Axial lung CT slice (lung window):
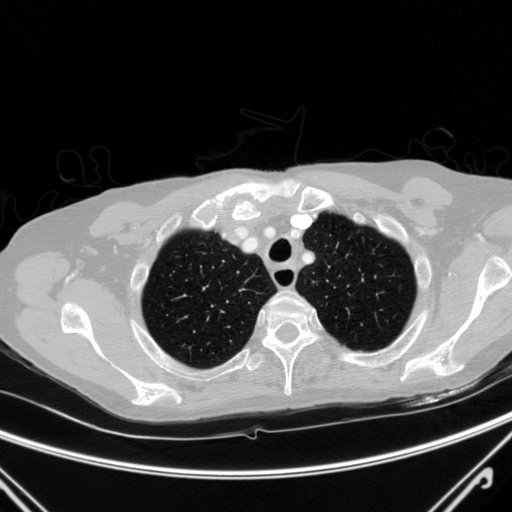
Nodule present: no